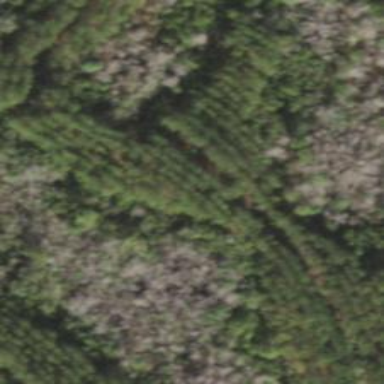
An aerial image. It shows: Forest with needle-leaved trees.